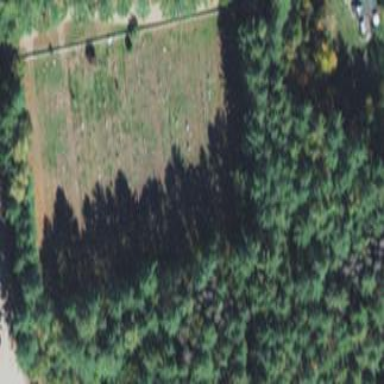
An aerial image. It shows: Cemetery with historical significance.